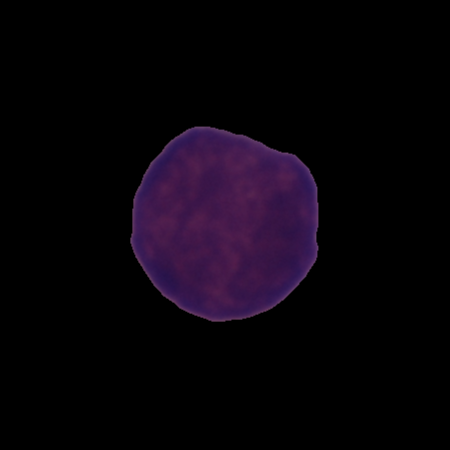
Label: cancer